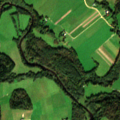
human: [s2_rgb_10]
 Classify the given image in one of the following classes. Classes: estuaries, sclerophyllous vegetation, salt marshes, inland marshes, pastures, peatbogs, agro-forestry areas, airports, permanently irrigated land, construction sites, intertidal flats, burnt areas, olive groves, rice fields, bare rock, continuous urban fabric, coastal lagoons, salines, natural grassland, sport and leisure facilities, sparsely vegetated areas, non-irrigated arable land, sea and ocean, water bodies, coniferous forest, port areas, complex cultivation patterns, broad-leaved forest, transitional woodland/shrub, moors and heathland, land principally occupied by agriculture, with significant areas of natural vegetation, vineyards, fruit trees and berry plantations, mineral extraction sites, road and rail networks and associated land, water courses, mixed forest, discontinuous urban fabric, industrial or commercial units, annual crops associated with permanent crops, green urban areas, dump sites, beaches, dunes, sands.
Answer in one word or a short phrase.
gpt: non-irrigated arable land, complex cultivation patterns, land principally occupied by agriculture, with significant areas of natural vegetation, broad-leaved forest, mixed forest